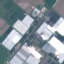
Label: Industrial